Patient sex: M
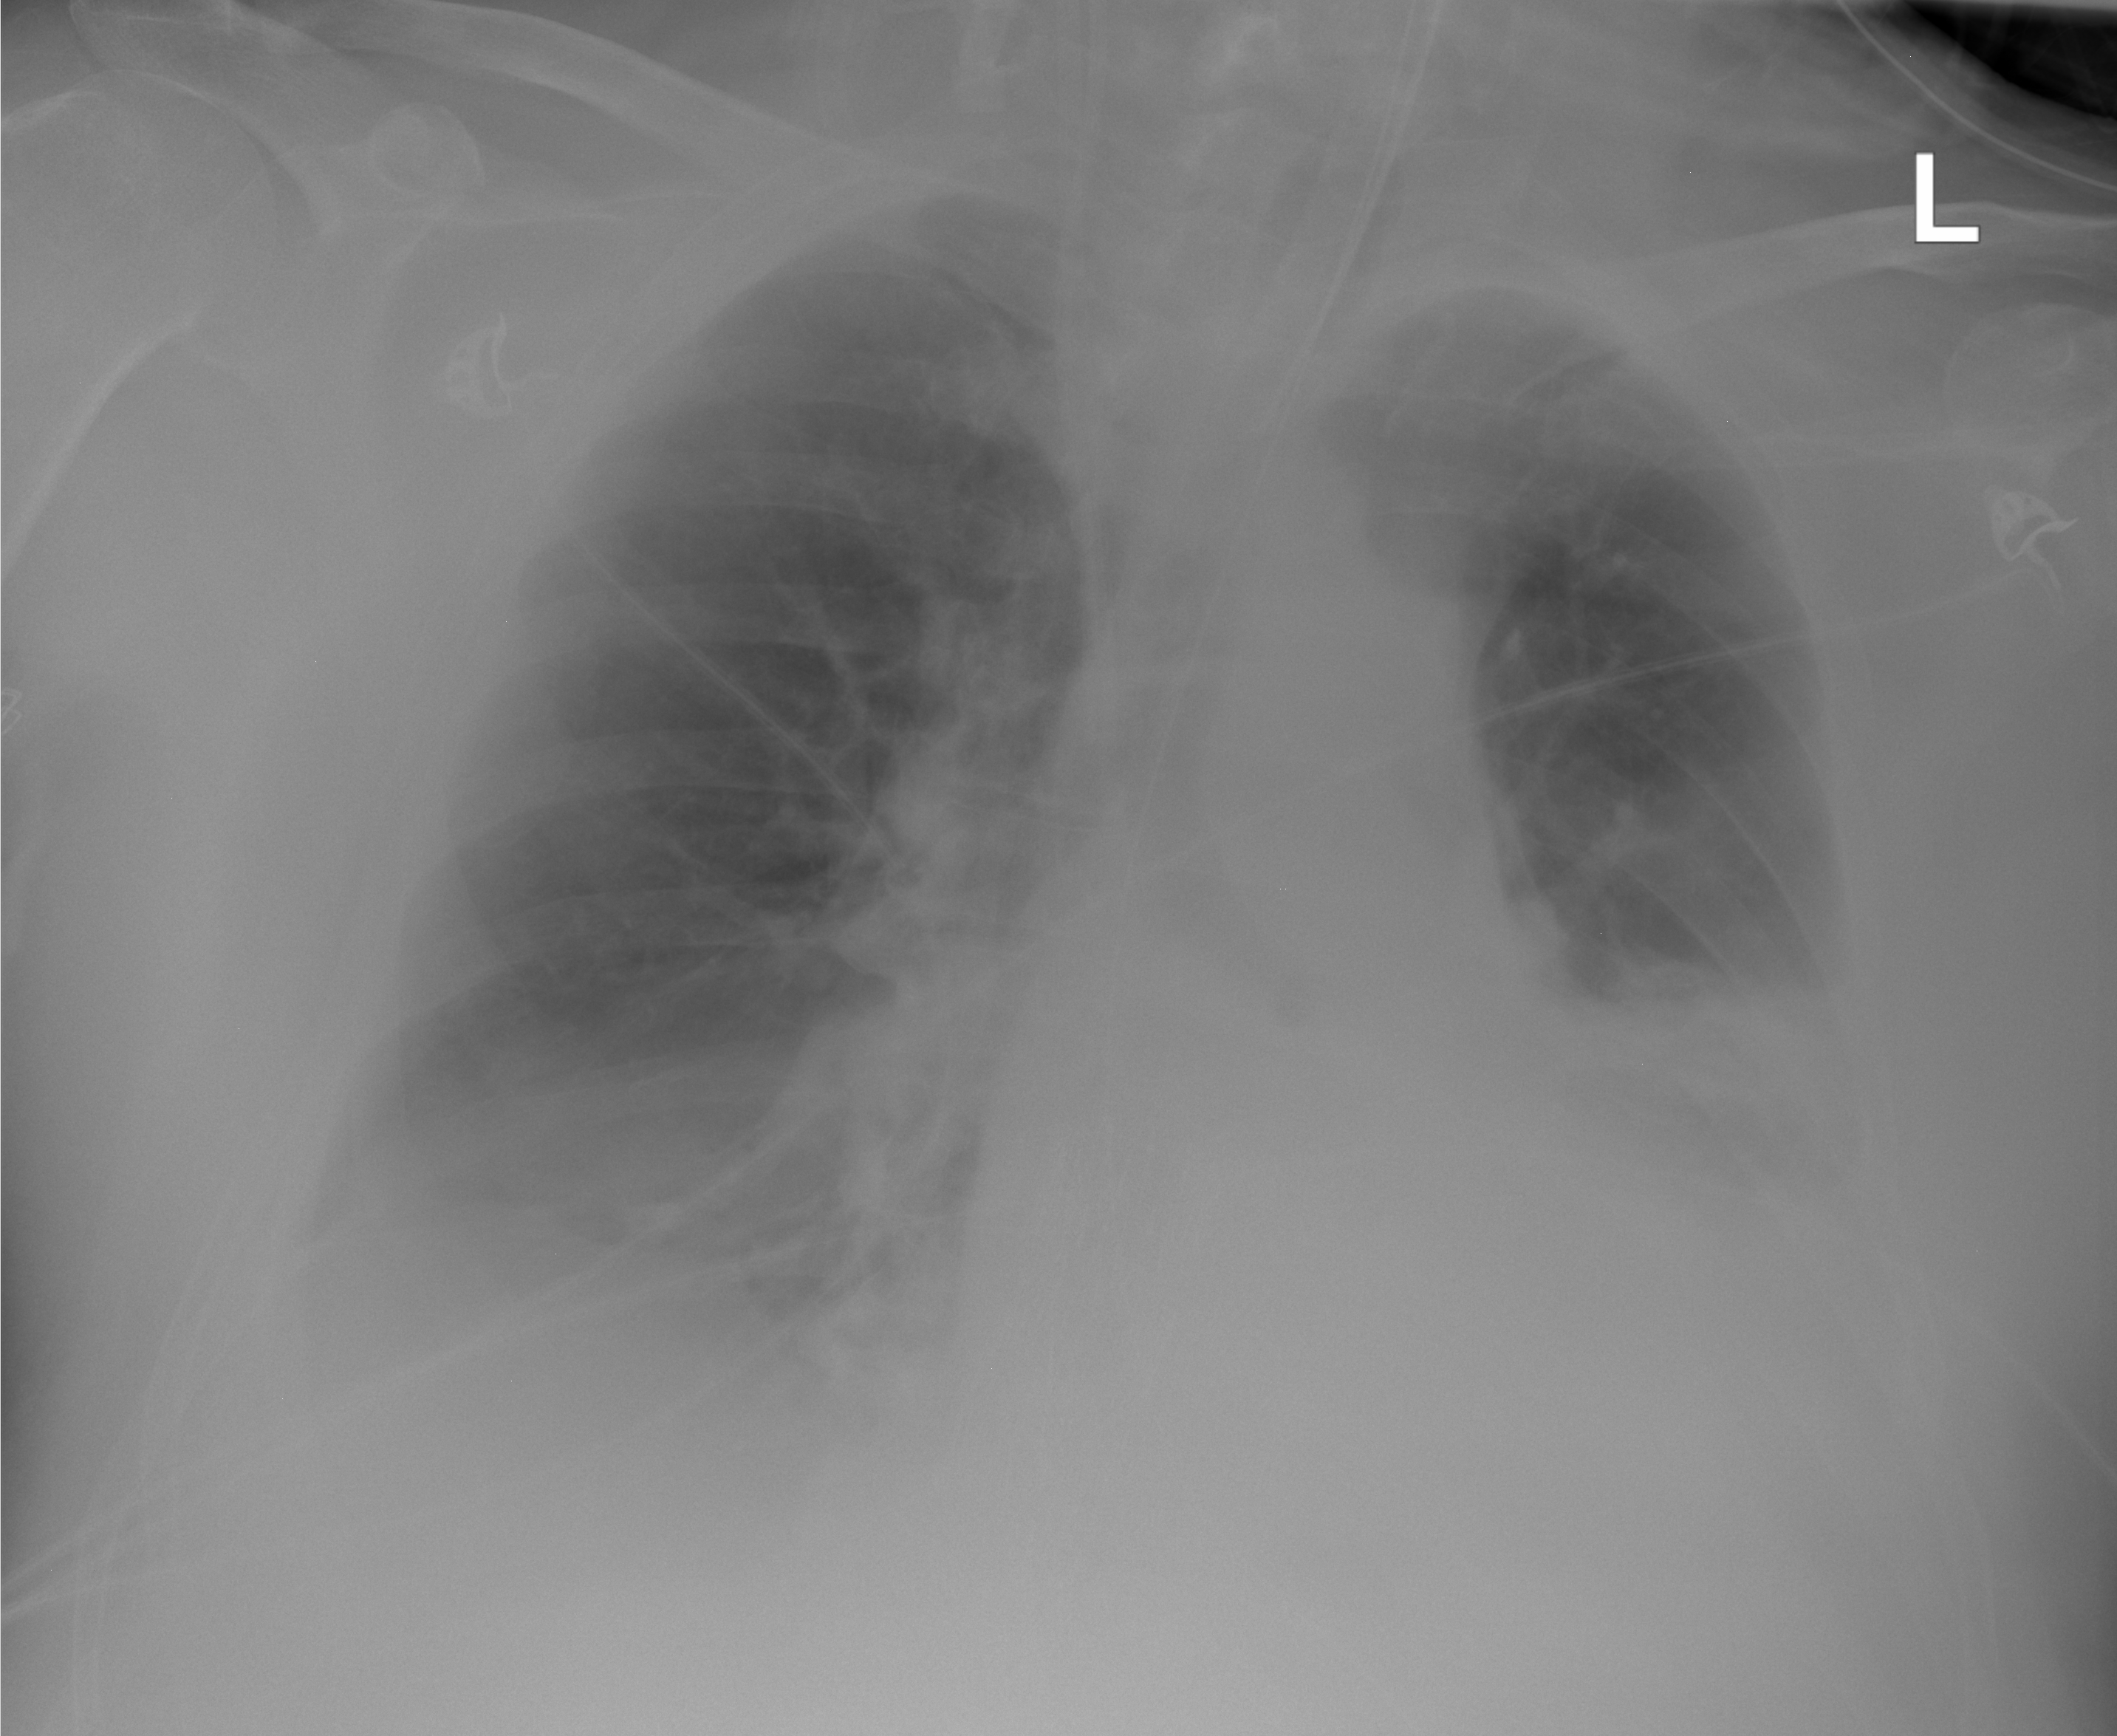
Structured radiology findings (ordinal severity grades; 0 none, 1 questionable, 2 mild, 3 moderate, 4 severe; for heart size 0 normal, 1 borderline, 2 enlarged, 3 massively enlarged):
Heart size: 0
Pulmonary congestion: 0
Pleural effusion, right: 2
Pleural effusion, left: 2
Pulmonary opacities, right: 0
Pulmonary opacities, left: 0
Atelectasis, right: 2
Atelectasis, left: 3